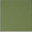
Piece: xx